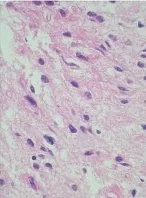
(C) Microscopic photograph (600x) US that shows uniform core astrocytes (70%) immersed in a fibrillar matrix, as well as compact nests of oligodendrocytes (30%) with clear perinuclear halos and a capillary mesh between them, compatible with hamartoma.
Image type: pathology (h&e)